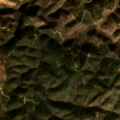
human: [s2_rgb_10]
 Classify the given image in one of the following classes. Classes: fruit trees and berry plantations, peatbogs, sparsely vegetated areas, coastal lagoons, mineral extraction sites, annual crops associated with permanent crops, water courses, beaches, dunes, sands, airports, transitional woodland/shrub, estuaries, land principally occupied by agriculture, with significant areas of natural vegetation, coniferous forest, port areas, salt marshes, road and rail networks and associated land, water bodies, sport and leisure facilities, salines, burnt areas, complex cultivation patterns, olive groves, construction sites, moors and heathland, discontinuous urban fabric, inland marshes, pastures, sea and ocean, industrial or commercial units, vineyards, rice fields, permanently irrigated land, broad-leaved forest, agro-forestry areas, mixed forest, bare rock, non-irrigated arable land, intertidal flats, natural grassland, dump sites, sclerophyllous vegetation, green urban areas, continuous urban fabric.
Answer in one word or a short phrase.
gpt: agro-forestry areas, broad-leaved forest, sclerophyllous vegetation, transitional woodland/shrub